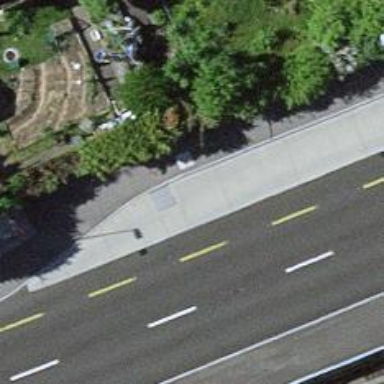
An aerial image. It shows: Bus stop with platform for public transport.